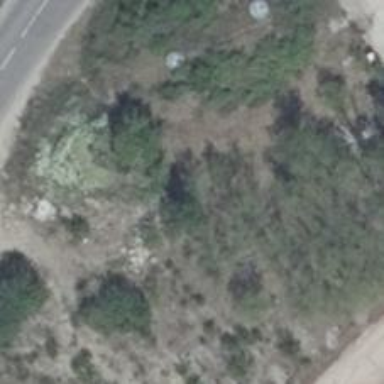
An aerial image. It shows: Abandoned railway.